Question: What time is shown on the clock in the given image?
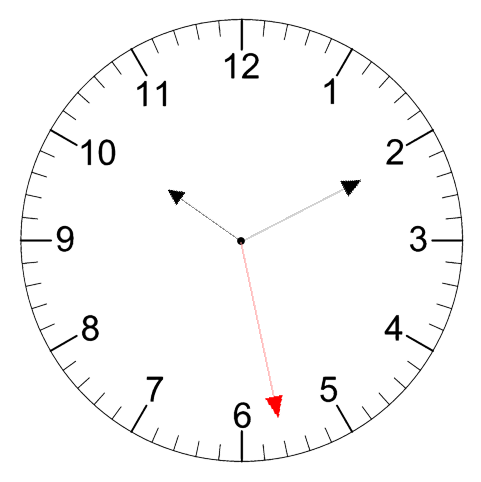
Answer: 10:10:28